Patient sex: F
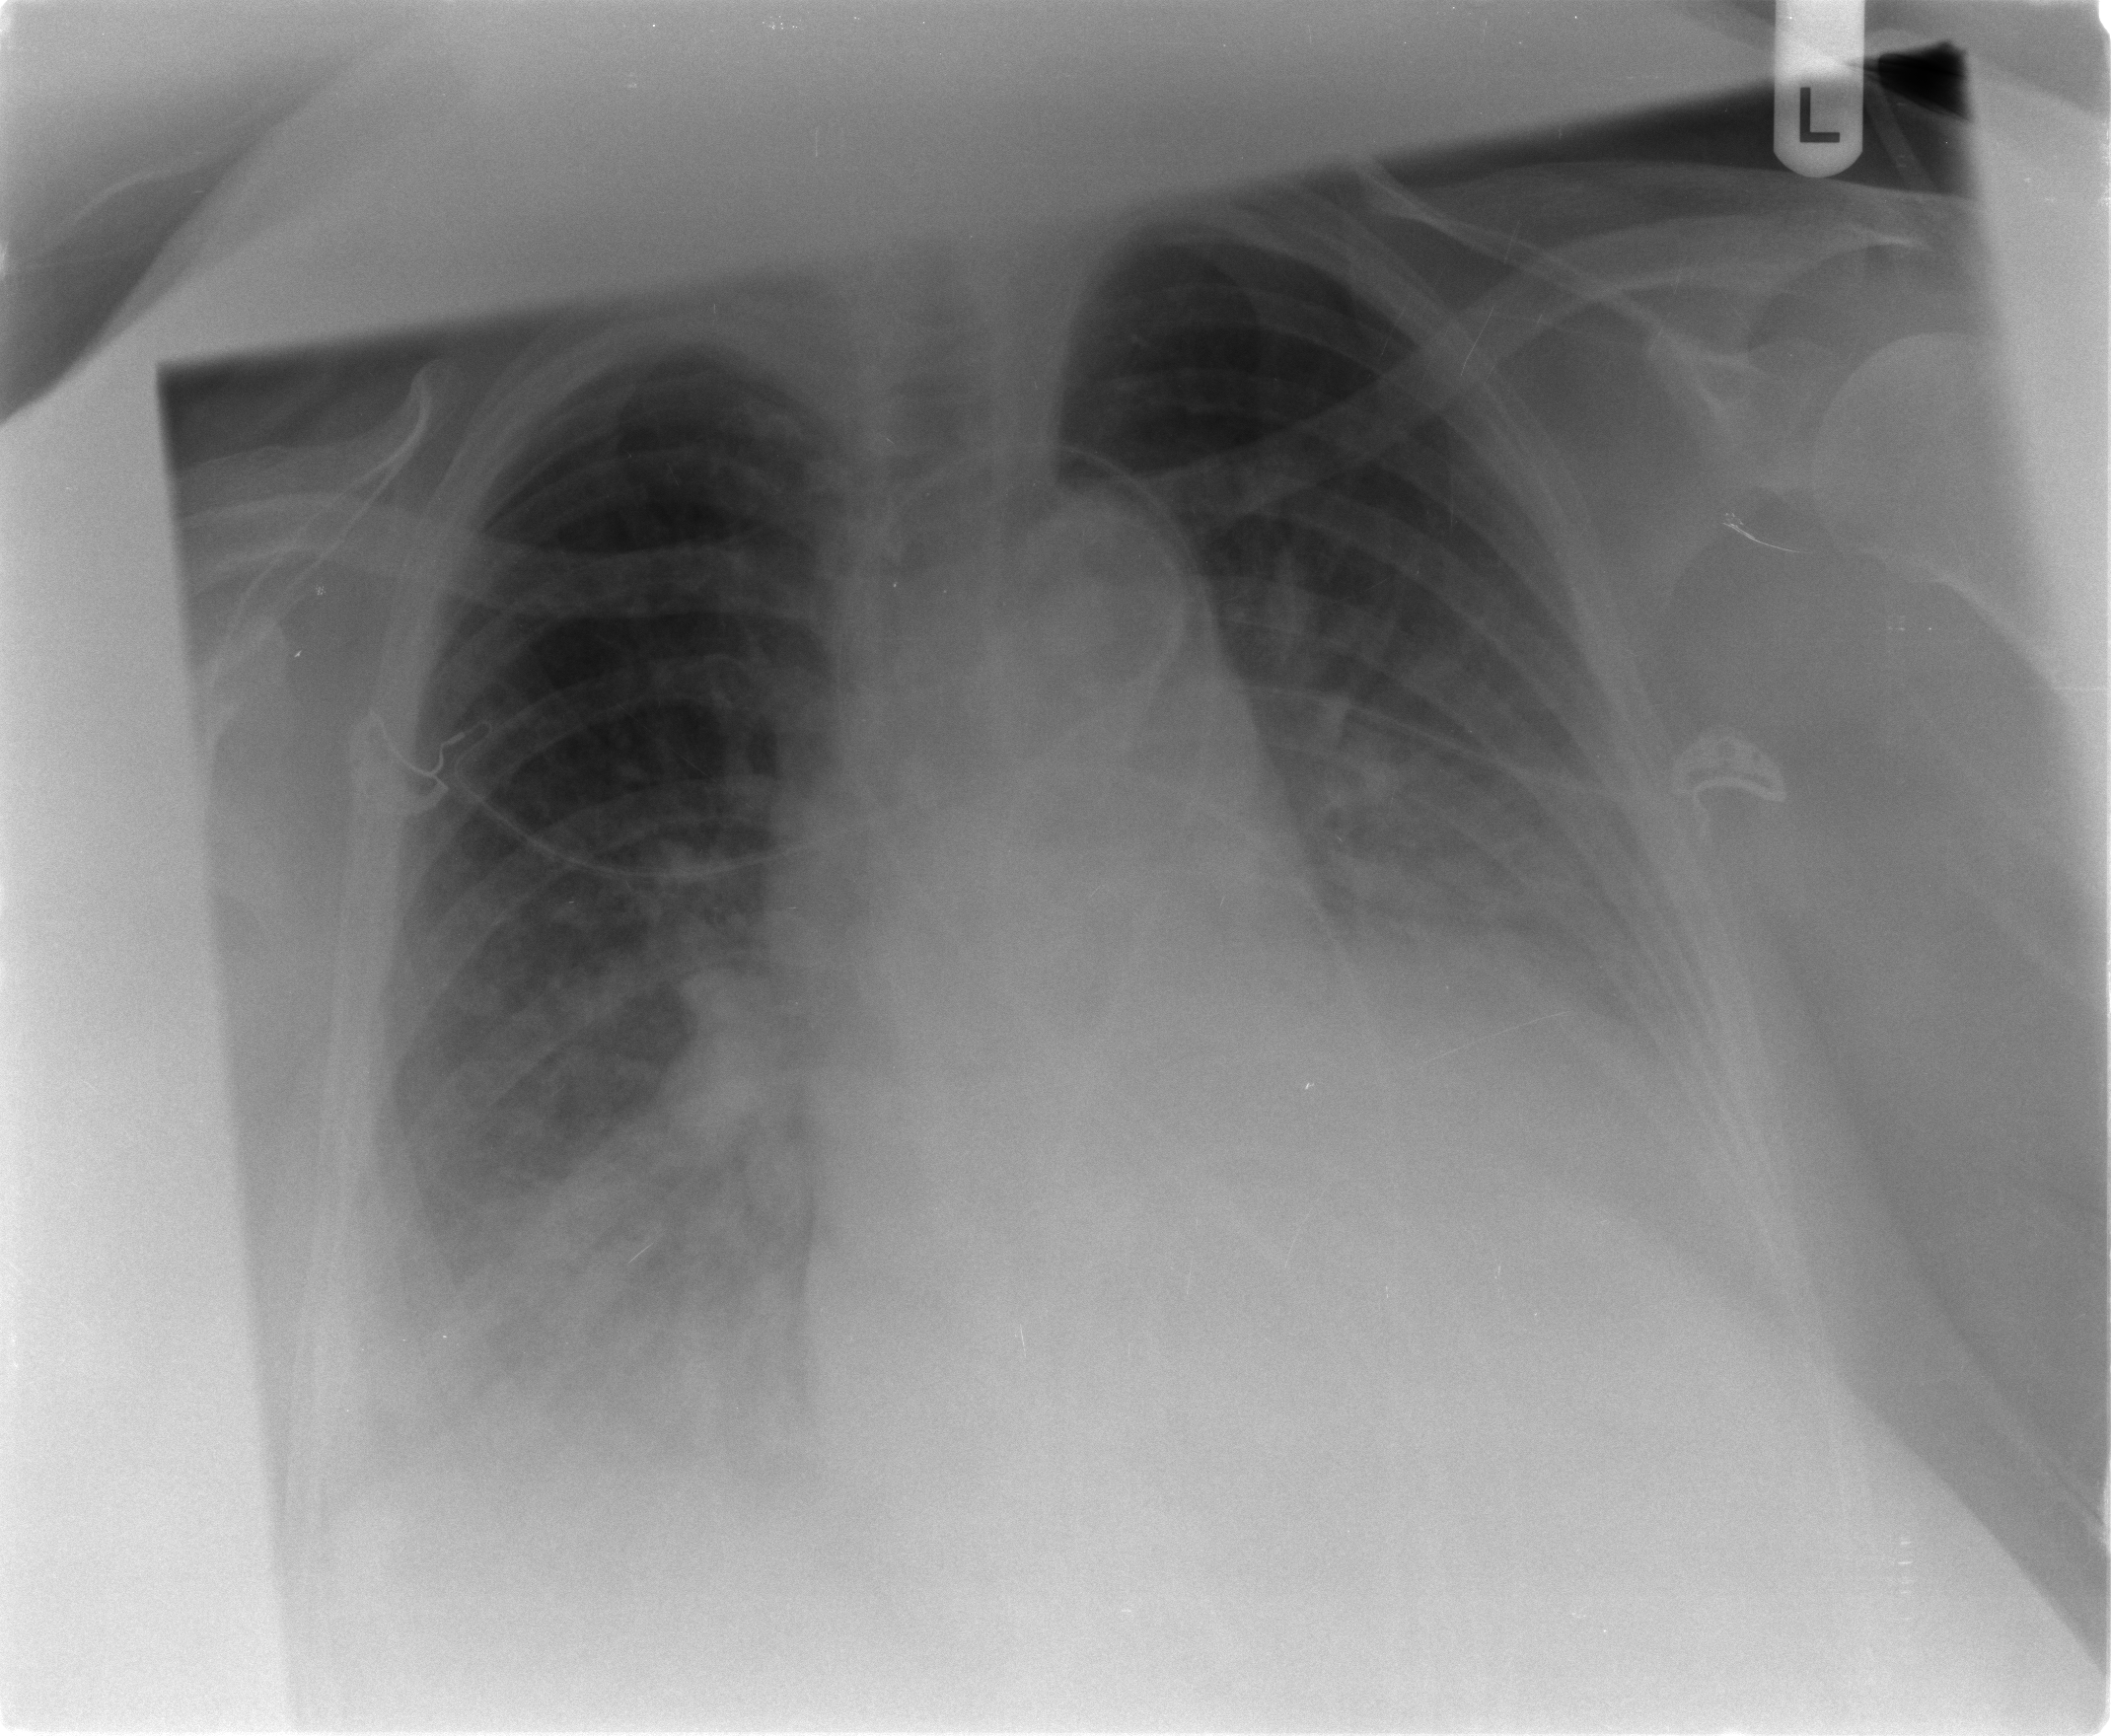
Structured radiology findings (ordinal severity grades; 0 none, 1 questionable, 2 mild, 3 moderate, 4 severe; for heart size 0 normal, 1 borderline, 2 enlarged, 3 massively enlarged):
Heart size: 2
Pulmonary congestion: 2
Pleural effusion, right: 3
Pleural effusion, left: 3
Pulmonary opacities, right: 2
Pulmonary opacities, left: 1
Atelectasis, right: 2
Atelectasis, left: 2